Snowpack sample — Loveland Pass, Silver Plume, Colorado, USA (2/11/26, 12:00 PM MST)
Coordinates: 39.663, -105.886
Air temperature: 35 °F
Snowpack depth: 82 cm
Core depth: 40 cm
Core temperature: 23 °F
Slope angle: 13°, slope face: 12°
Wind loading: high
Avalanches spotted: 1
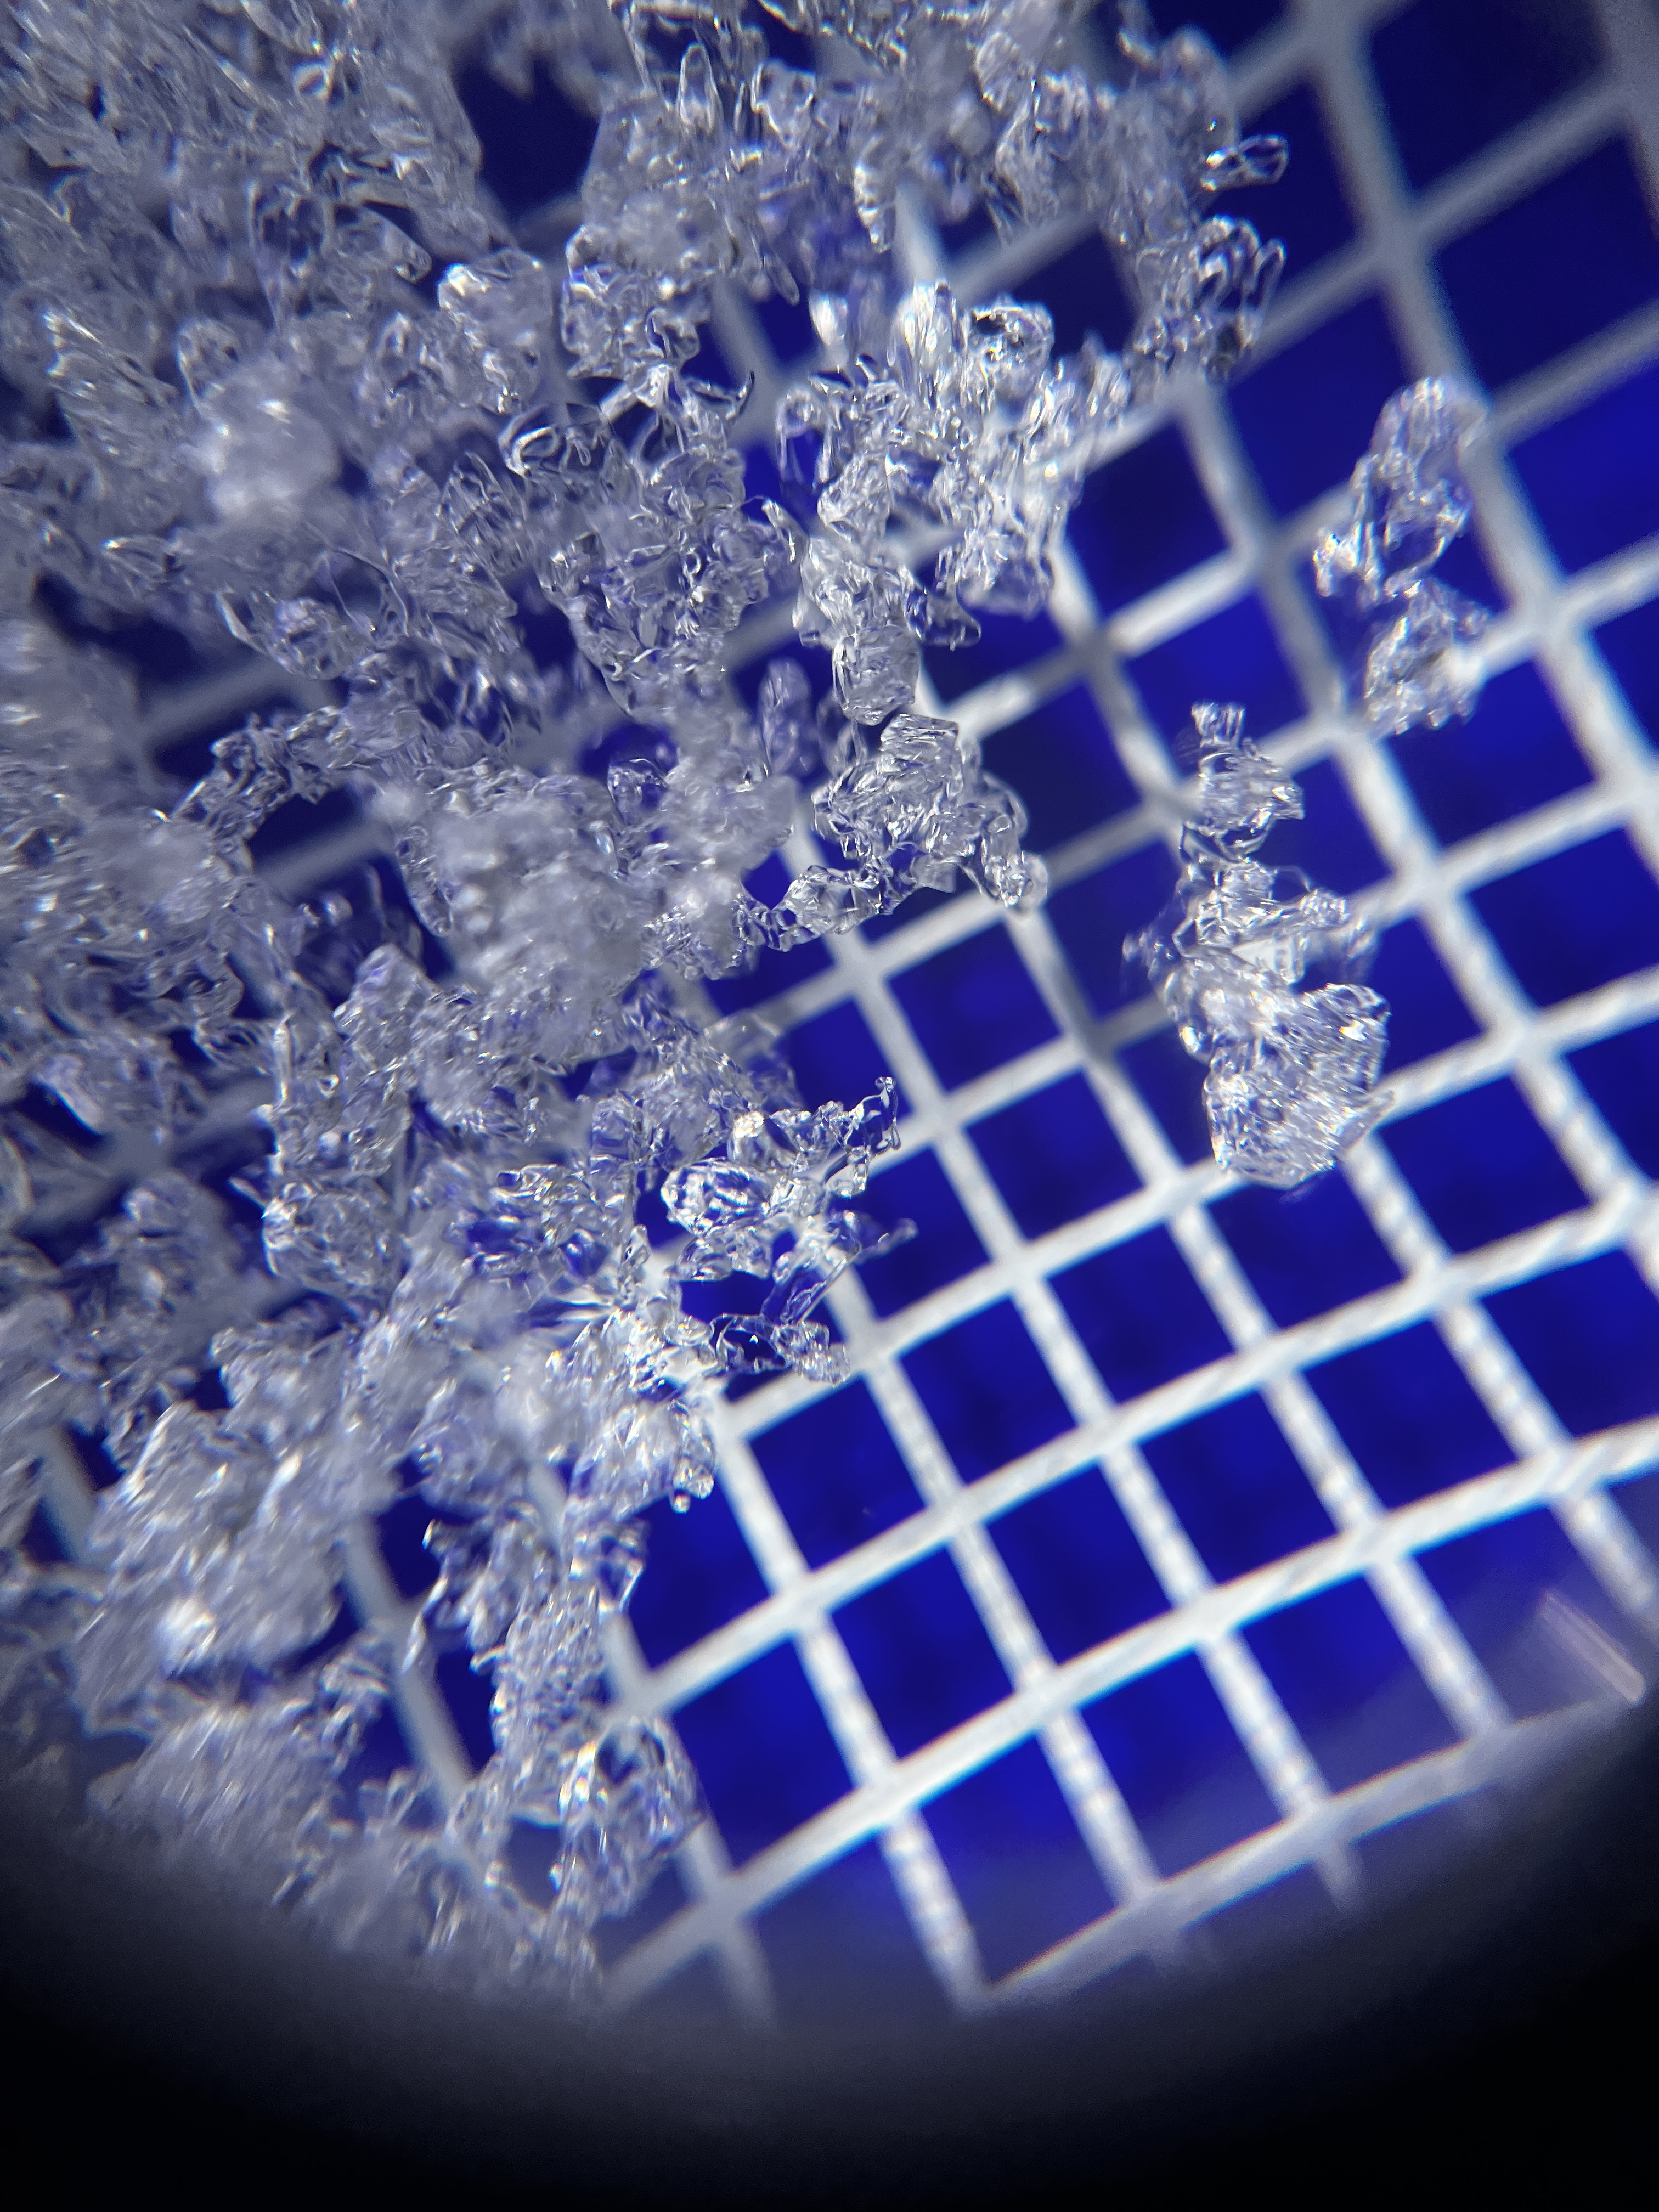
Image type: magnified_profile
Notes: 1 small avalanche spotted on the north side of the bowl, lots of wind loading